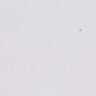
Metastatic tissue present: yes